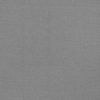
Label: dusty